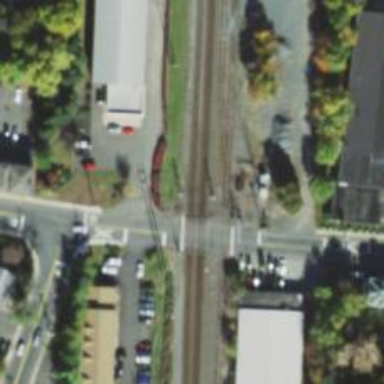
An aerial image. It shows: Railway signal.